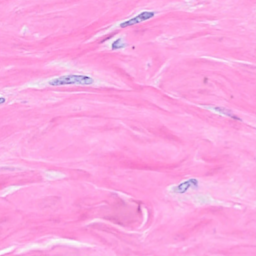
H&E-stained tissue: Breast